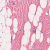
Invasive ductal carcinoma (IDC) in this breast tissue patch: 0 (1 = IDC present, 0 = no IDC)